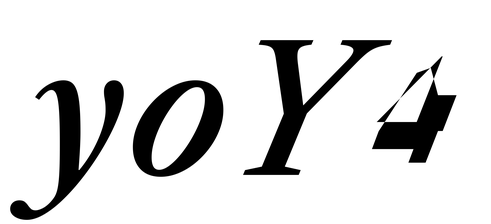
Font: LibreCaslonText-Italic_Medium_Italic